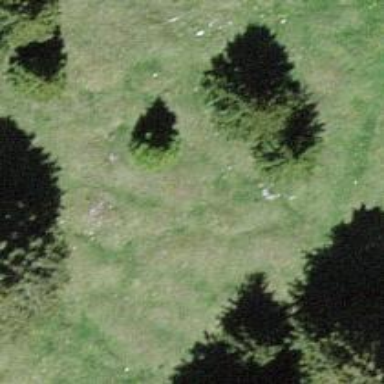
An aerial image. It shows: Needle-leaved tree in its natural environment.